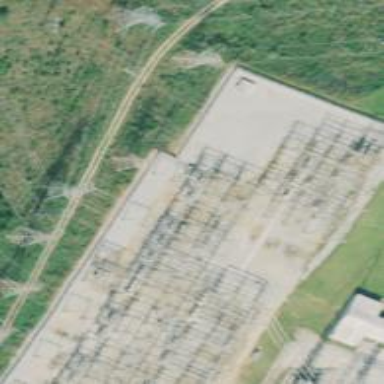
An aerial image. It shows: Switch for power supply.